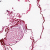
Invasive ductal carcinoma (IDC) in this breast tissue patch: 0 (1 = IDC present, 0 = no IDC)